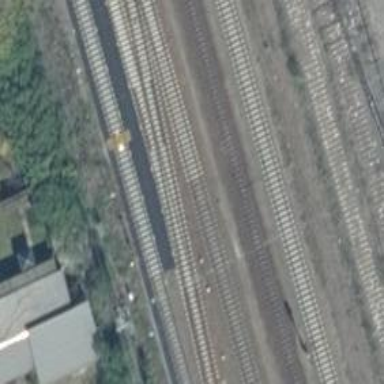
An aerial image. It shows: Railway signal.